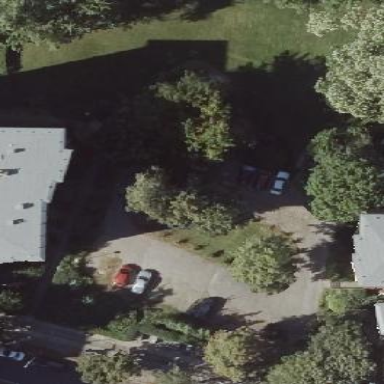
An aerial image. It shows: Parking area with surface.